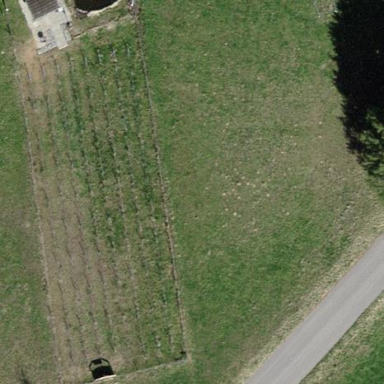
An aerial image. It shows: Vineyard.